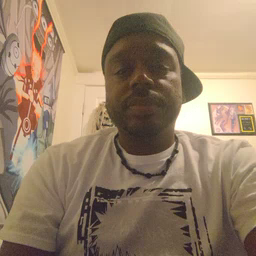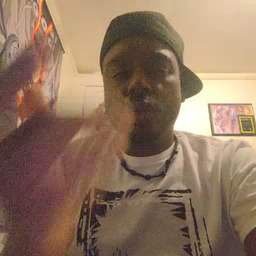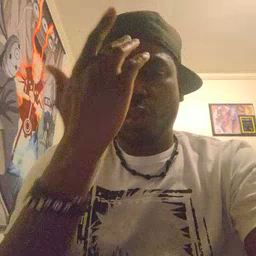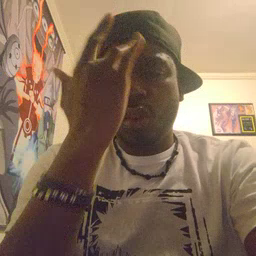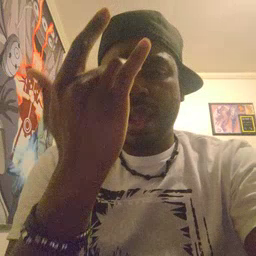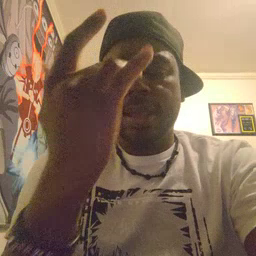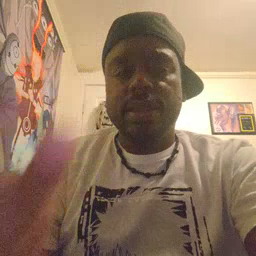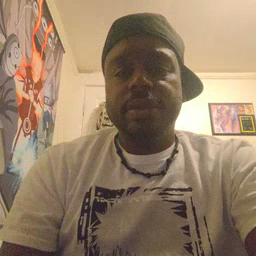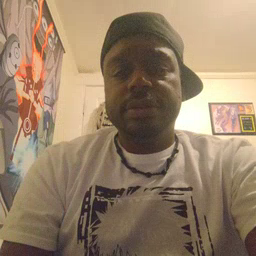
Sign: why